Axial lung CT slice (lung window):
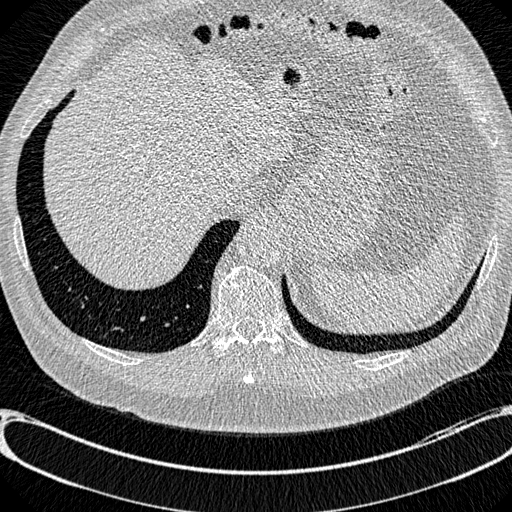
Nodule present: no